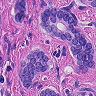
Metastatic tissue present: yes